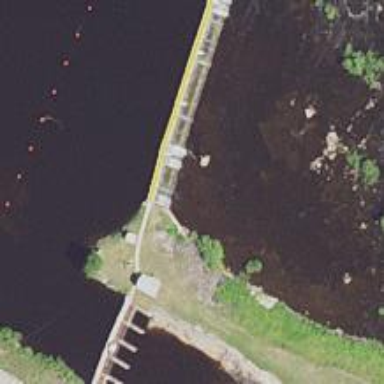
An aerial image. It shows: Dam along waterway.